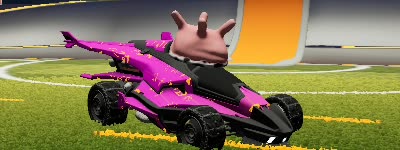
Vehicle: aftershock